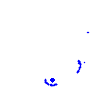
Particle: electron